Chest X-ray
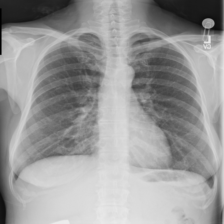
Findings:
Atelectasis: negative
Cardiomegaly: negative
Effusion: negative
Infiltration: negative
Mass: negative
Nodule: negative
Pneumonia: negative
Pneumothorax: negative
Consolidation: negative
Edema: negative
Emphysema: negative
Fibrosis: negative
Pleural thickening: negative
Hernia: negative